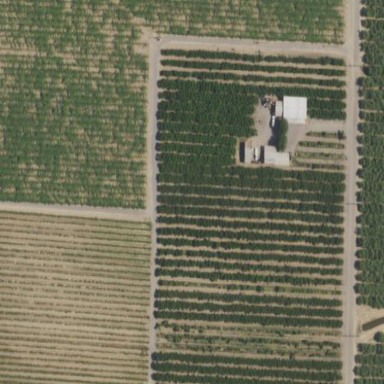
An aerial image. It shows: Orchard filled with nectarine trees.